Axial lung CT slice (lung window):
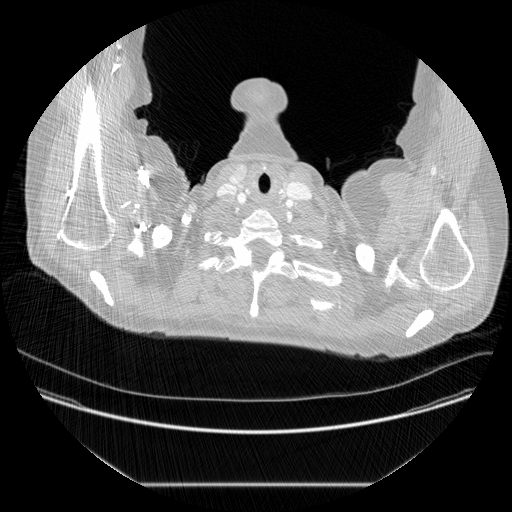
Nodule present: no